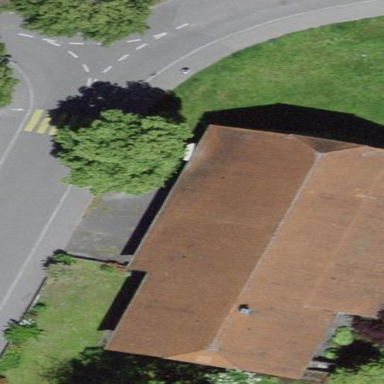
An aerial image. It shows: Half-hipped roof building.